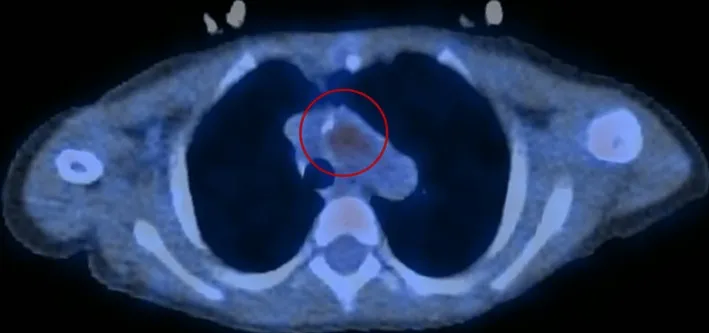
PET scan confirming the diagnosis of aortic endarteritis. . PET, positron emission tomography.
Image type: radiology (pet)